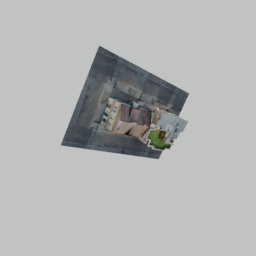
Label: architecture